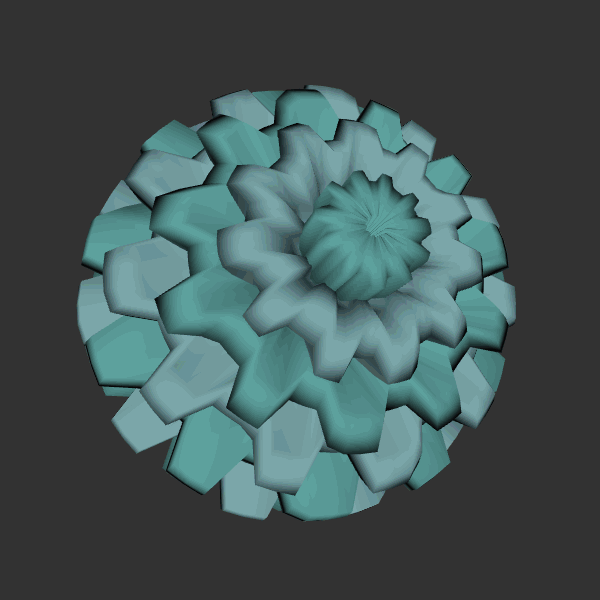
Background: dark